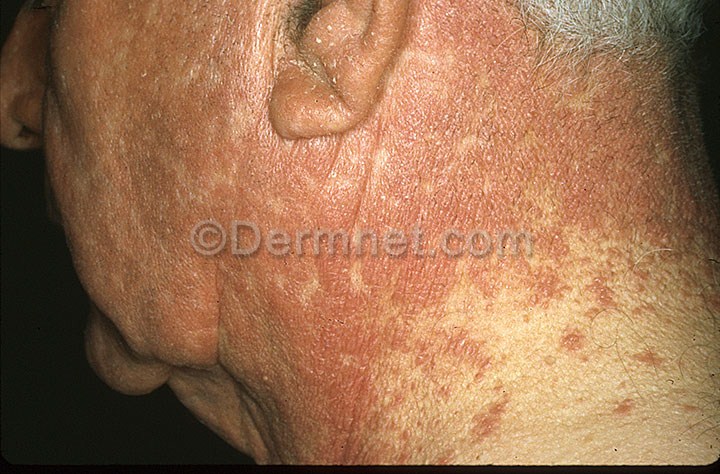
Disease: Psoriasis pictures Lichen Planus and related diseases